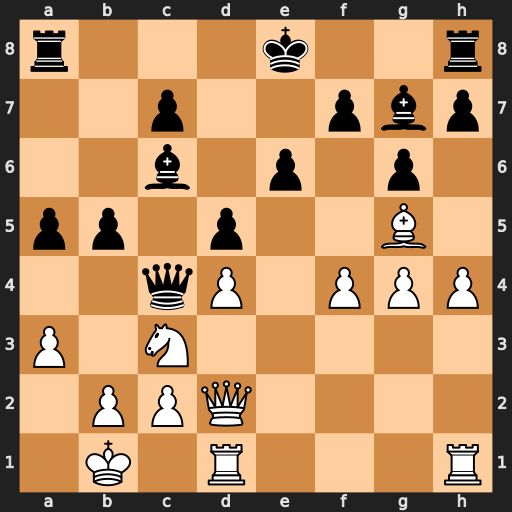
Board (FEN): r3k2r/2p2pbp/2b1p1p1/pp1p2B1/2qP1PPP/P1N5/1PPQ4/1K1R3R
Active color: w
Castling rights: kq
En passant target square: -
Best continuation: b3 Qxd4 Qxd4 Bxd4 Rxd4